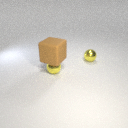
large brown rubber cube above small yellow metal sphere